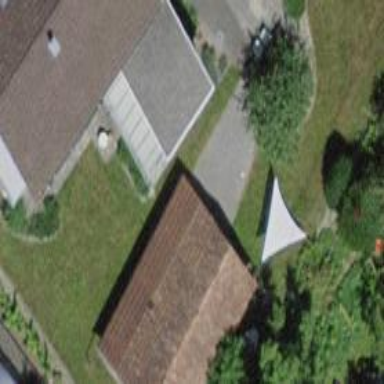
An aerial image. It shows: Shed.